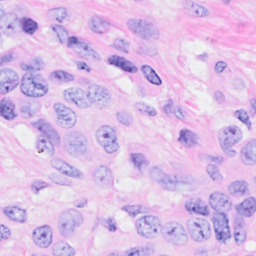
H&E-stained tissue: Breast